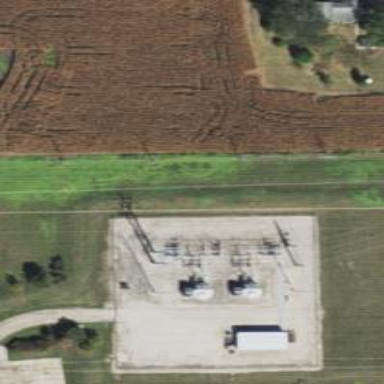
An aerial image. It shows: Switch used for power control.